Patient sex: M
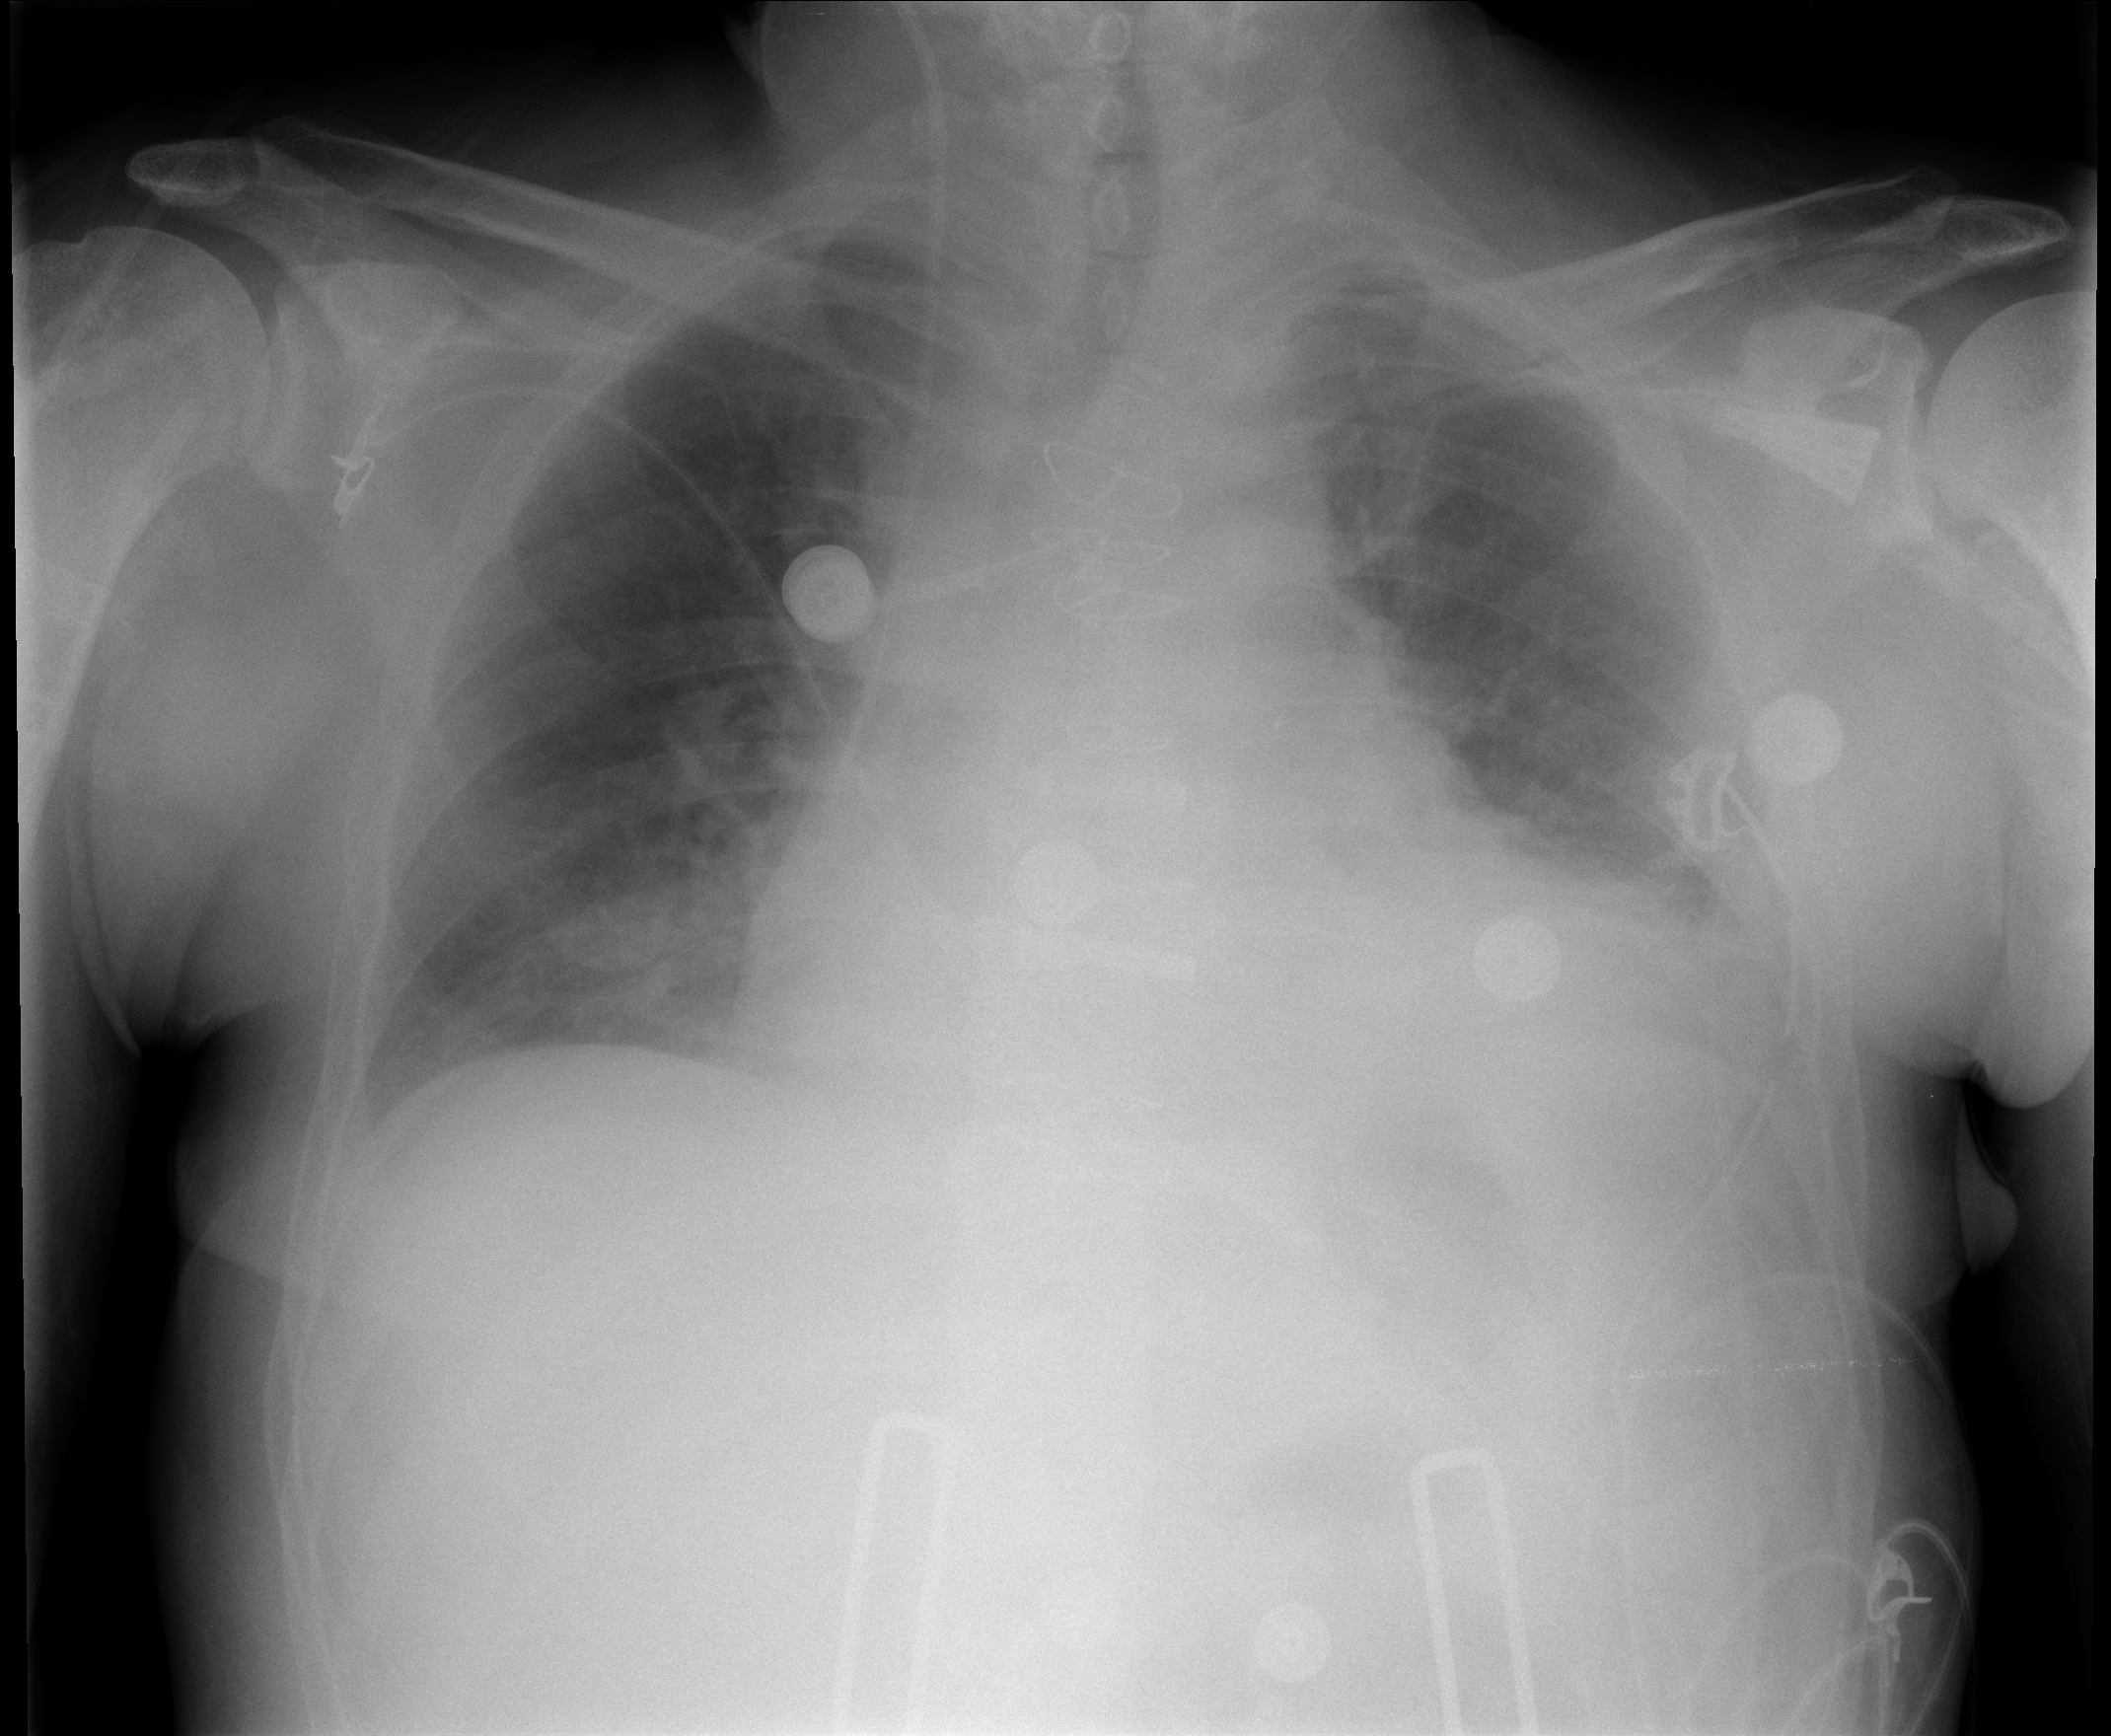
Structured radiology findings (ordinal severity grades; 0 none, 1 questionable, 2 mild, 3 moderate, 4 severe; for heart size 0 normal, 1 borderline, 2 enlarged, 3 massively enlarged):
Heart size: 2
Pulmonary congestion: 2
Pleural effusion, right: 0
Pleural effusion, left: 2
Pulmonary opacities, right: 0
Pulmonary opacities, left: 0
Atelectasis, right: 1
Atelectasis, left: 2